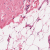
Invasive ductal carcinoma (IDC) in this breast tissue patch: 0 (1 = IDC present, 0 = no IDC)